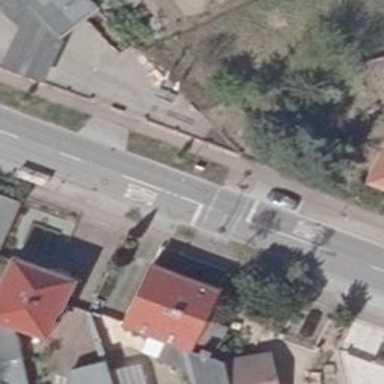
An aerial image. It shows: Footway crossing equipped with traffic signals.